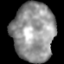
Tissue: lung
Cell type: Others
Senescence score: 0.2245
Nuclear area (px): 2408
Mean DAPI intensity: 147.808